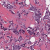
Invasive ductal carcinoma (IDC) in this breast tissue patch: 1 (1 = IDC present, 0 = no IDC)